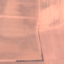
Land use / land cover: AnnualCrop